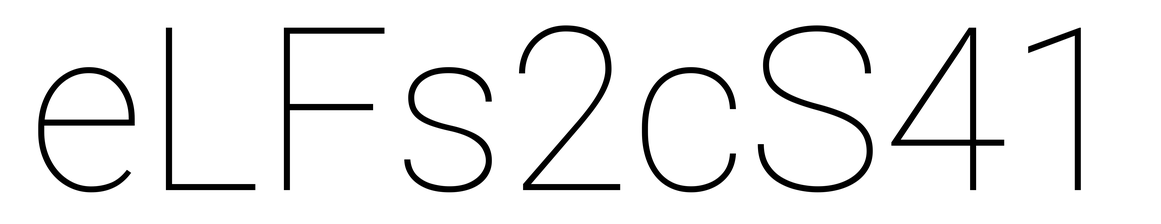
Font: Roboto_Thin